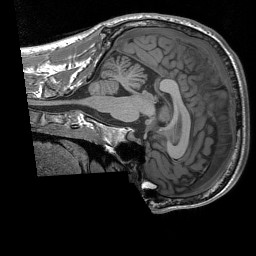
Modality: T1w
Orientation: sagittal
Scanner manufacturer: siemens
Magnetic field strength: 3 T
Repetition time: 1.76 s
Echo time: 0.0022 s